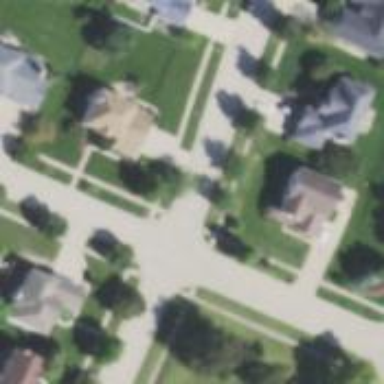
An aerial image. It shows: Residential road with separate asphalt sidewalk.